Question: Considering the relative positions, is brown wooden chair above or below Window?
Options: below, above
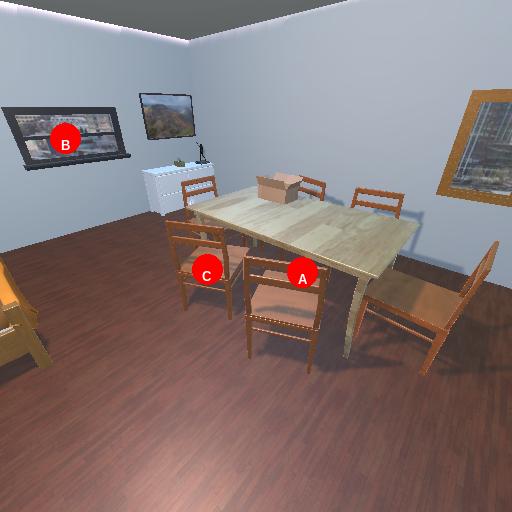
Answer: below